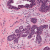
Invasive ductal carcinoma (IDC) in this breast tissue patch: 0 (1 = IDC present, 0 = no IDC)